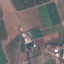
Label: PermanentCrop